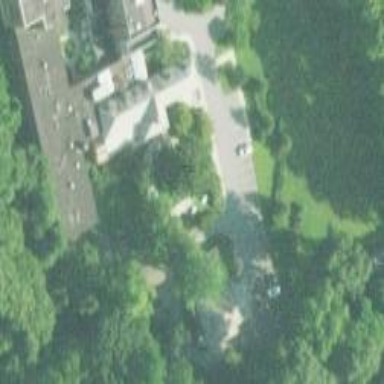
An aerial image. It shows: Part of building.